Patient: sex M, age 64
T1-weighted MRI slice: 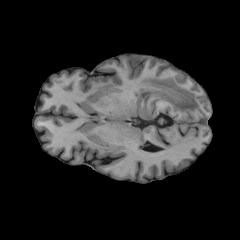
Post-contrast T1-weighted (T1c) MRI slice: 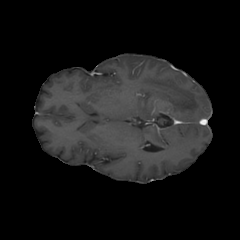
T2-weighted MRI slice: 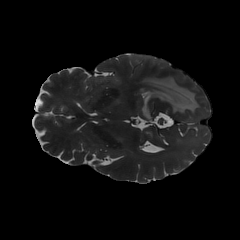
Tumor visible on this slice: yes
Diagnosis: Glioblastoma, IDH-wildtype
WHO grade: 4